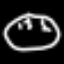
Label: clock